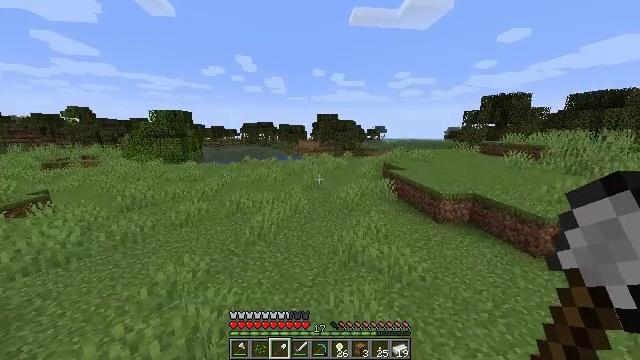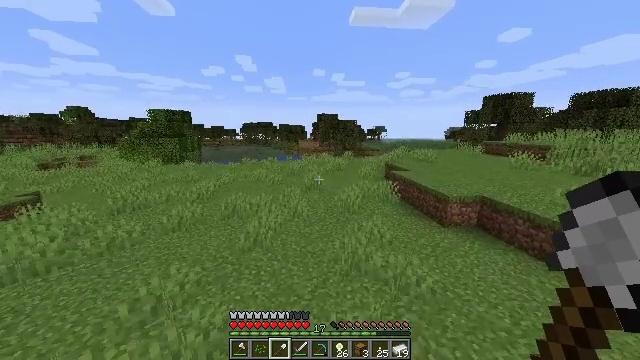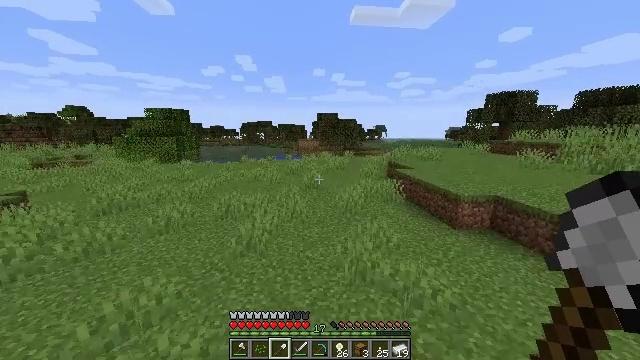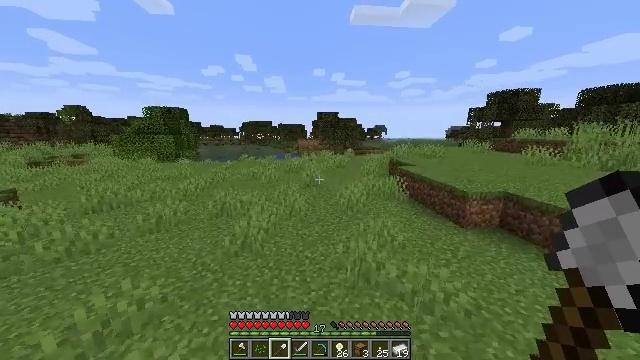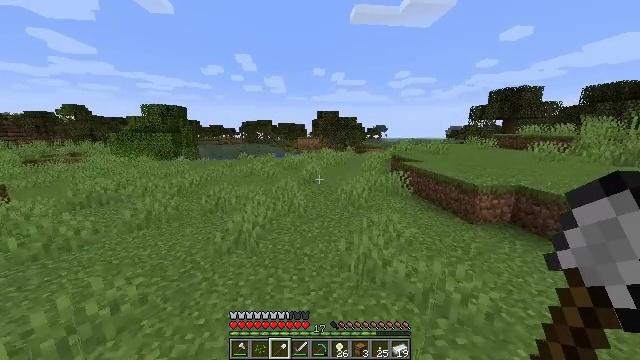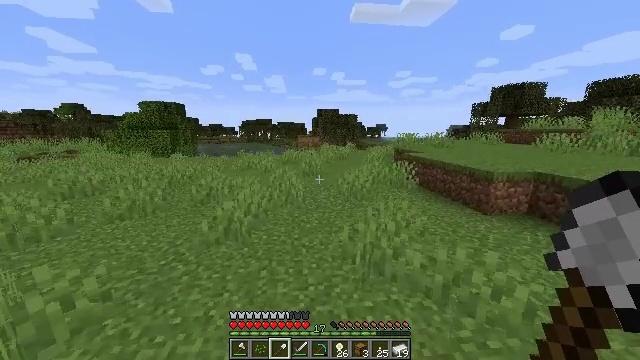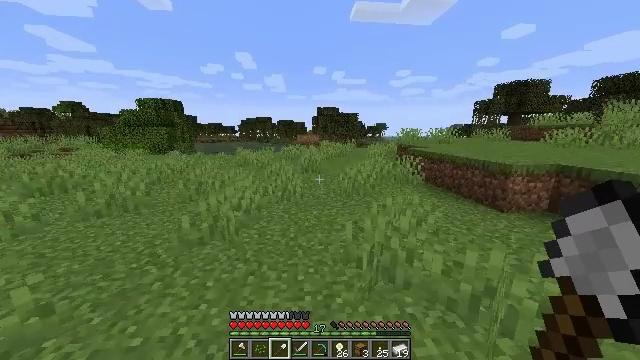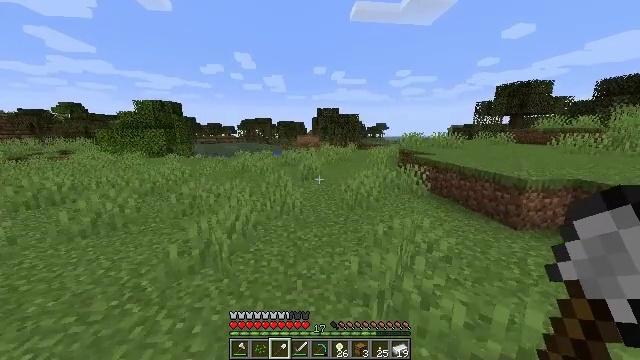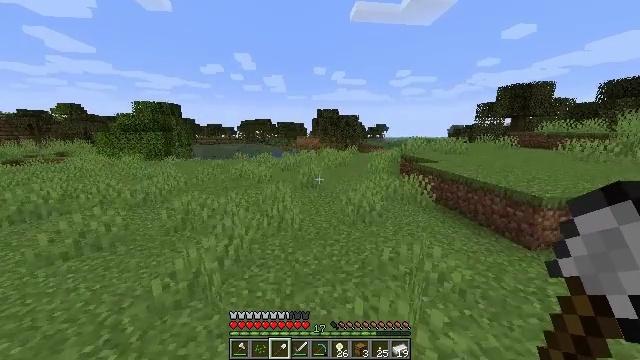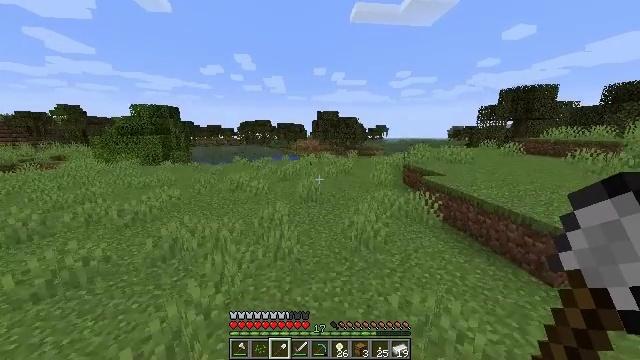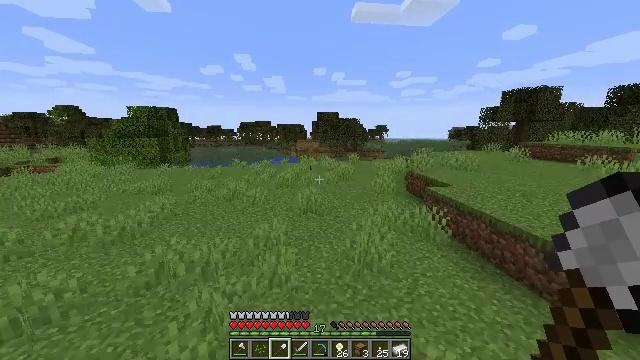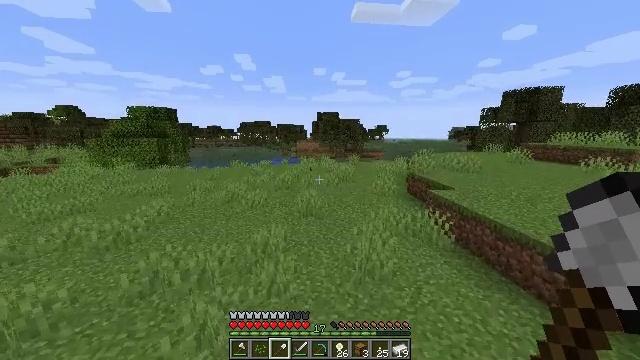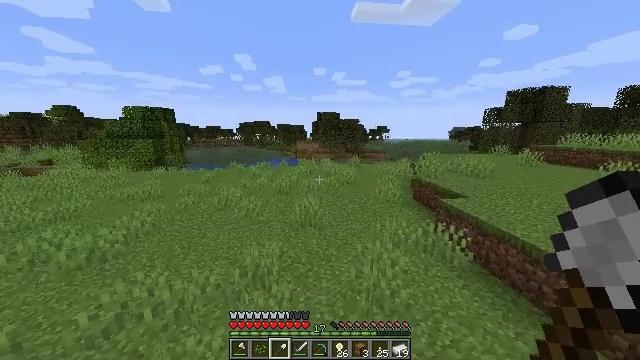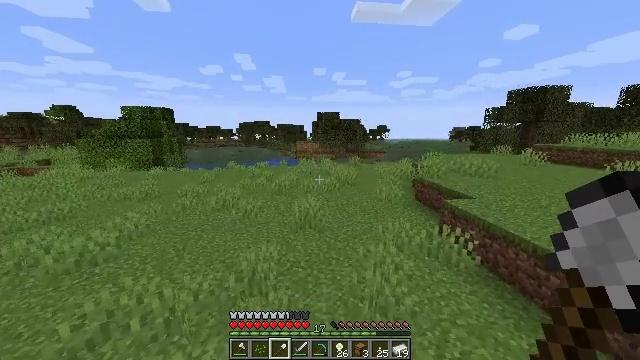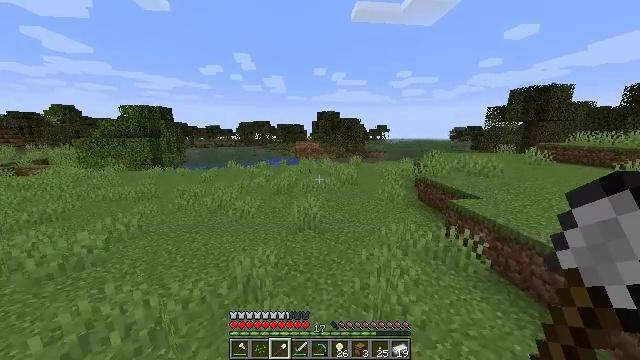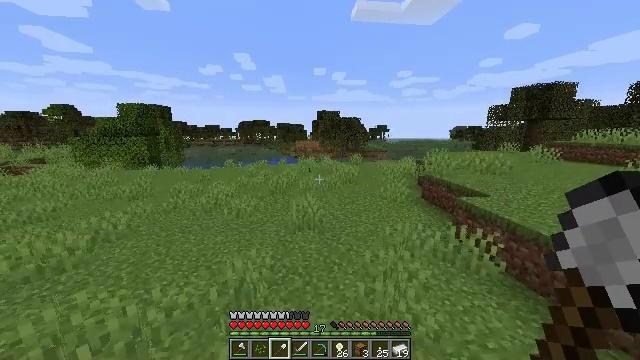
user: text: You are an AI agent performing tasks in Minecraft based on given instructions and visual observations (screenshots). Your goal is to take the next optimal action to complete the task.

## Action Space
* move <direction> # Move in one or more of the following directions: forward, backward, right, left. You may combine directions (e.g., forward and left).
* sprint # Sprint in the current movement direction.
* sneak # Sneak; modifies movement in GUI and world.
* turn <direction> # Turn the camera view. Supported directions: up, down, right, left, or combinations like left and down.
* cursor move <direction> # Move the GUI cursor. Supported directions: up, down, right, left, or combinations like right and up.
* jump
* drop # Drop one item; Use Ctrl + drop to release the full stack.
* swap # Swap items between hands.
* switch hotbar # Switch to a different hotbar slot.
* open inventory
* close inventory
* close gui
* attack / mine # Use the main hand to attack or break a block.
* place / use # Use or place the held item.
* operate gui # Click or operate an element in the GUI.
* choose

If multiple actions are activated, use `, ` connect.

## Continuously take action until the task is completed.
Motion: motion action
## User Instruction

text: Dig up clay found underwater.
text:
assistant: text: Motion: move forward, jump
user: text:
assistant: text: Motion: move forward, jump
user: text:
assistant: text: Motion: move forward, jump
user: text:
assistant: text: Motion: move forward, jump
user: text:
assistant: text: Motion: move forward, sprint, jump
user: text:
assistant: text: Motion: move forward, sprint, jump
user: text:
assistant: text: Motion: move forward, sprint, jump
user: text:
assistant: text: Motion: move forward, sprint, jump
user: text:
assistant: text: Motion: move forward, sprint, jump
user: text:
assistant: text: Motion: move forward, sprint, jump
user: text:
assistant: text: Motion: move forward, jump
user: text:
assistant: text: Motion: move forward, jump
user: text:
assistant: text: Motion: move forward, jump
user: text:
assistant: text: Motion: move forward, jump
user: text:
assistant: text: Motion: move forward, jump
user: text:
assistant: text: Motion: move forward, jump
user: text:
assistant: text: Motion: move forward, jump
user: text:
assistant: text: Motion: move forward, jump
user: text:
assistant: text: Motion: move forward, sprint, jump
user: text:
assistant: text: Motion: move forward, sprint, jump
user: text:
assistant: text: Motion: move forward, sprint, jump
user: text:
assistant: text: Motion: move forward, sprint, jump
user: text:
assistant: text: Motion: move forward, sprint, jump
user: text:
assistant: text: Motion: move forward, jump
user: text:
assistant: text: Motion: move forward, jump
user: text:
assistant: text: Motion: move forward, jump
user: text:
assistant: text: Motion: move forward, jump
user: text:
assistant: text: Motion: move forward, jump
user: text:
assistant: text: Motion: move forward, jump
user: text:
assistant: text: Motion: move forward, jump